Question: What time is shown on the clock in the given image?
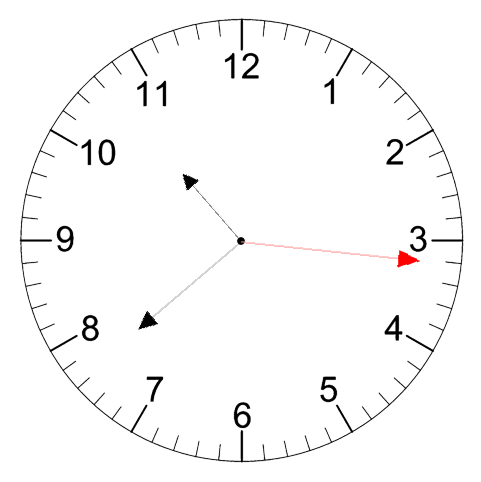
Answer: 10:38:16